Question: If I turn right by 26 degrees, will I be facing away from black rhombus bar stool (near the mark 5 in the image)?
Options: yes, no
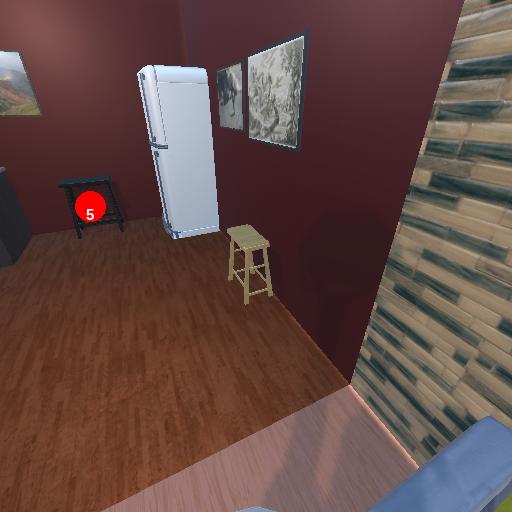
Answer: yes